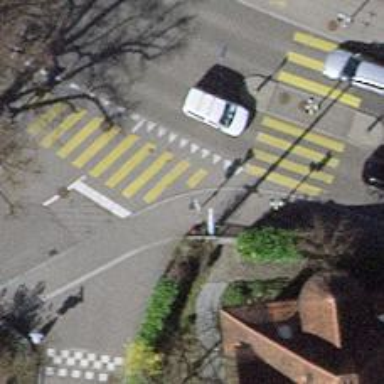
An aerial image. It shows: Kerb serving as barrier.